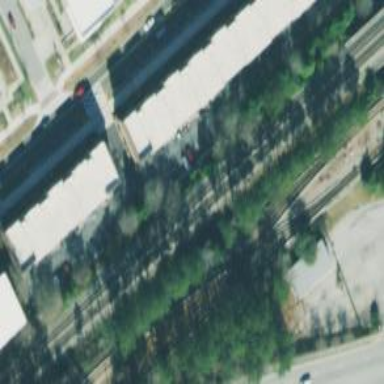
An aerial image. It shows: Railway crossing.